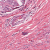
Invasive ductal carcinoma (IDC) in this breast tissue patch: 0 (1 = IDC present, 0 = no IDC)